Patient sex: M
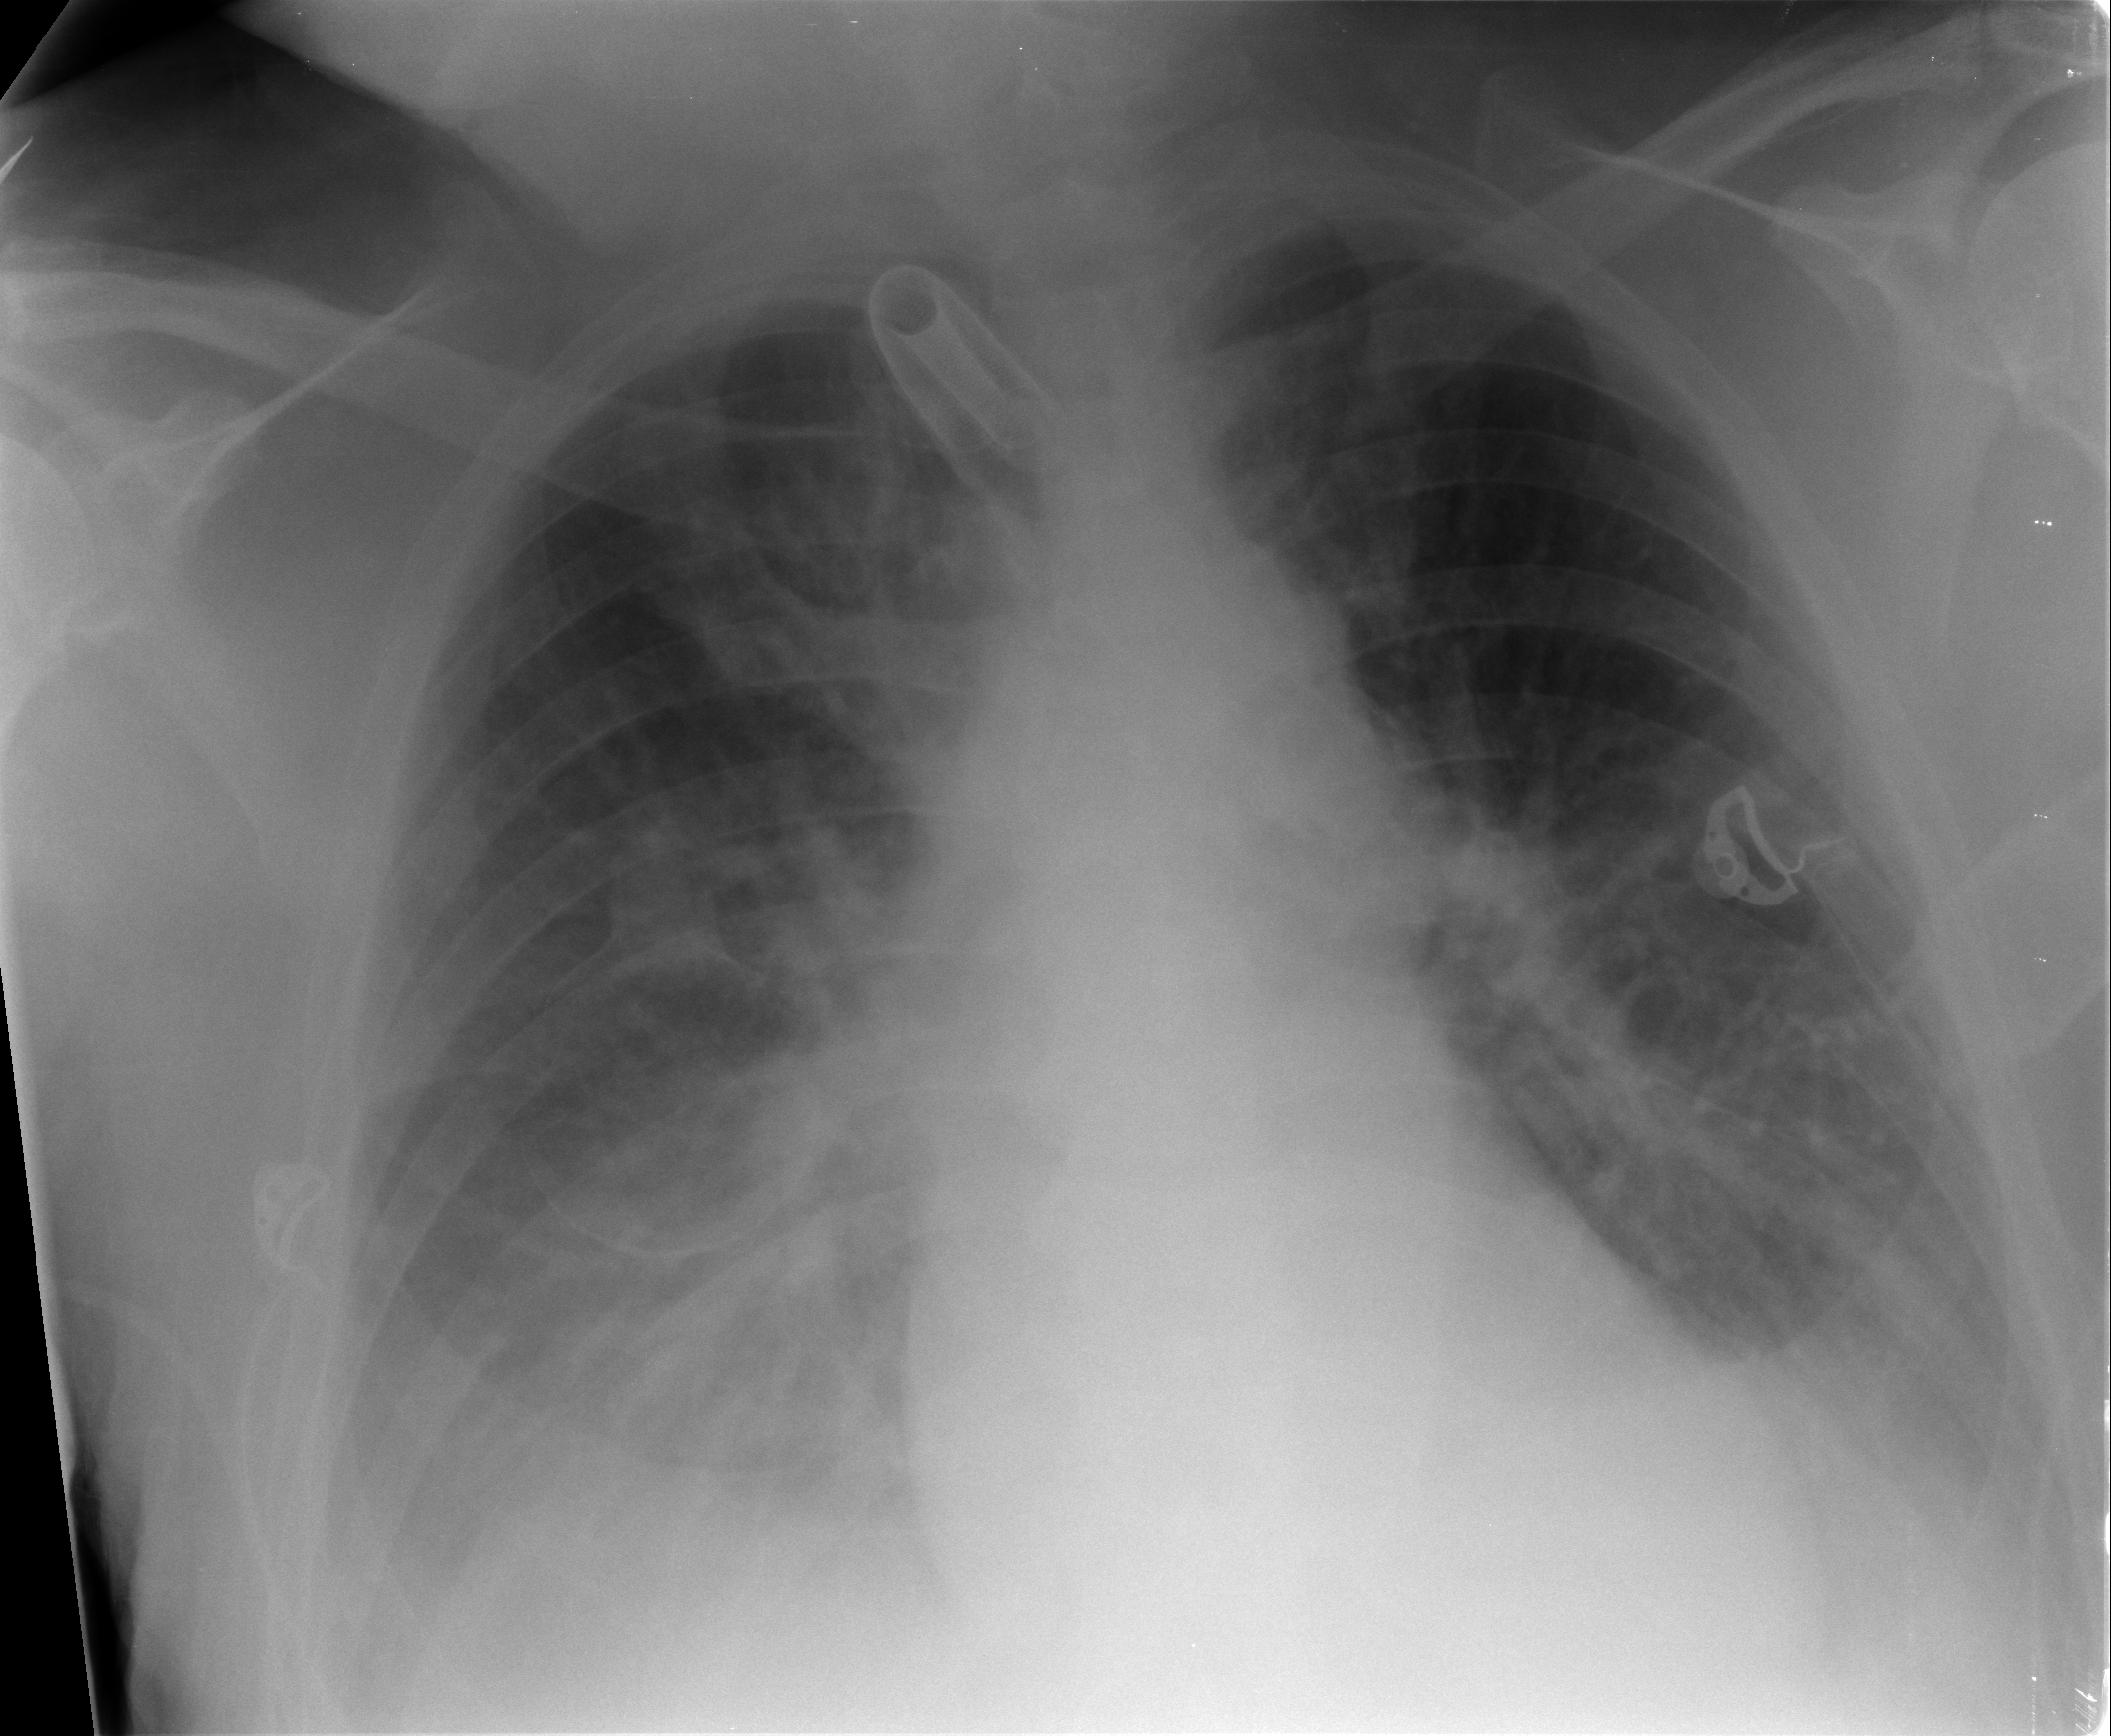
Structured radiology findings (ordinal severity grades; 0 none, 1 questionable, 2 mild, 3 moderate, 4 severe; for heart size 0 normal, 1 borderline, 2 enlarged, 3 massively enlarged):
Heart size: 2
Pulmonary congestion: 2
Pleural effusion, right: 3
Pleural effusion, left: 2
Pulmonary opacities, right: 0
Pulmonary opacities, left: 0
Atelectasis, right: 2
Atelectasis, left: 2